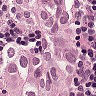
Metastatic tissue present: yes